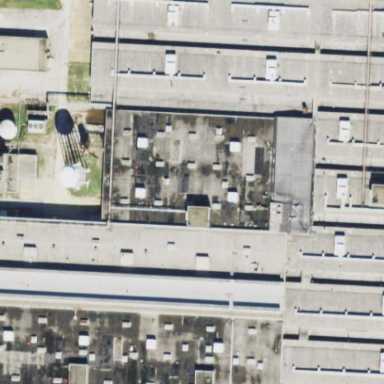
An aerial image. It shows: Industrial building.